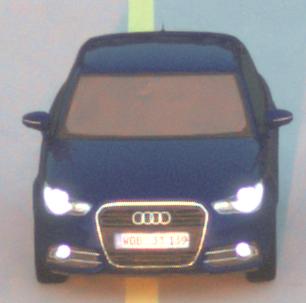
Make: Audi
Model: A1 Sportback 1.2 TFSI
Detailed model: A1 (8X) Sportback
Model produced from: 2012/03
Model produced until: 2014/11
Doors: 5
Color: blue
Road condition: dry road
Daytime: sunrise or sunset
Contrast: medium contrast